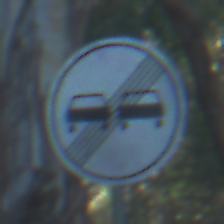
Verkehrszeichen: EndeUeberholverbot
Umgebung: Outdoor, Nature
Tageszeit: MorningAfternoon
Wetter: Clear
Licht: Natural
Jahreszeit: NotSpecified
Kontrast: LowContrast